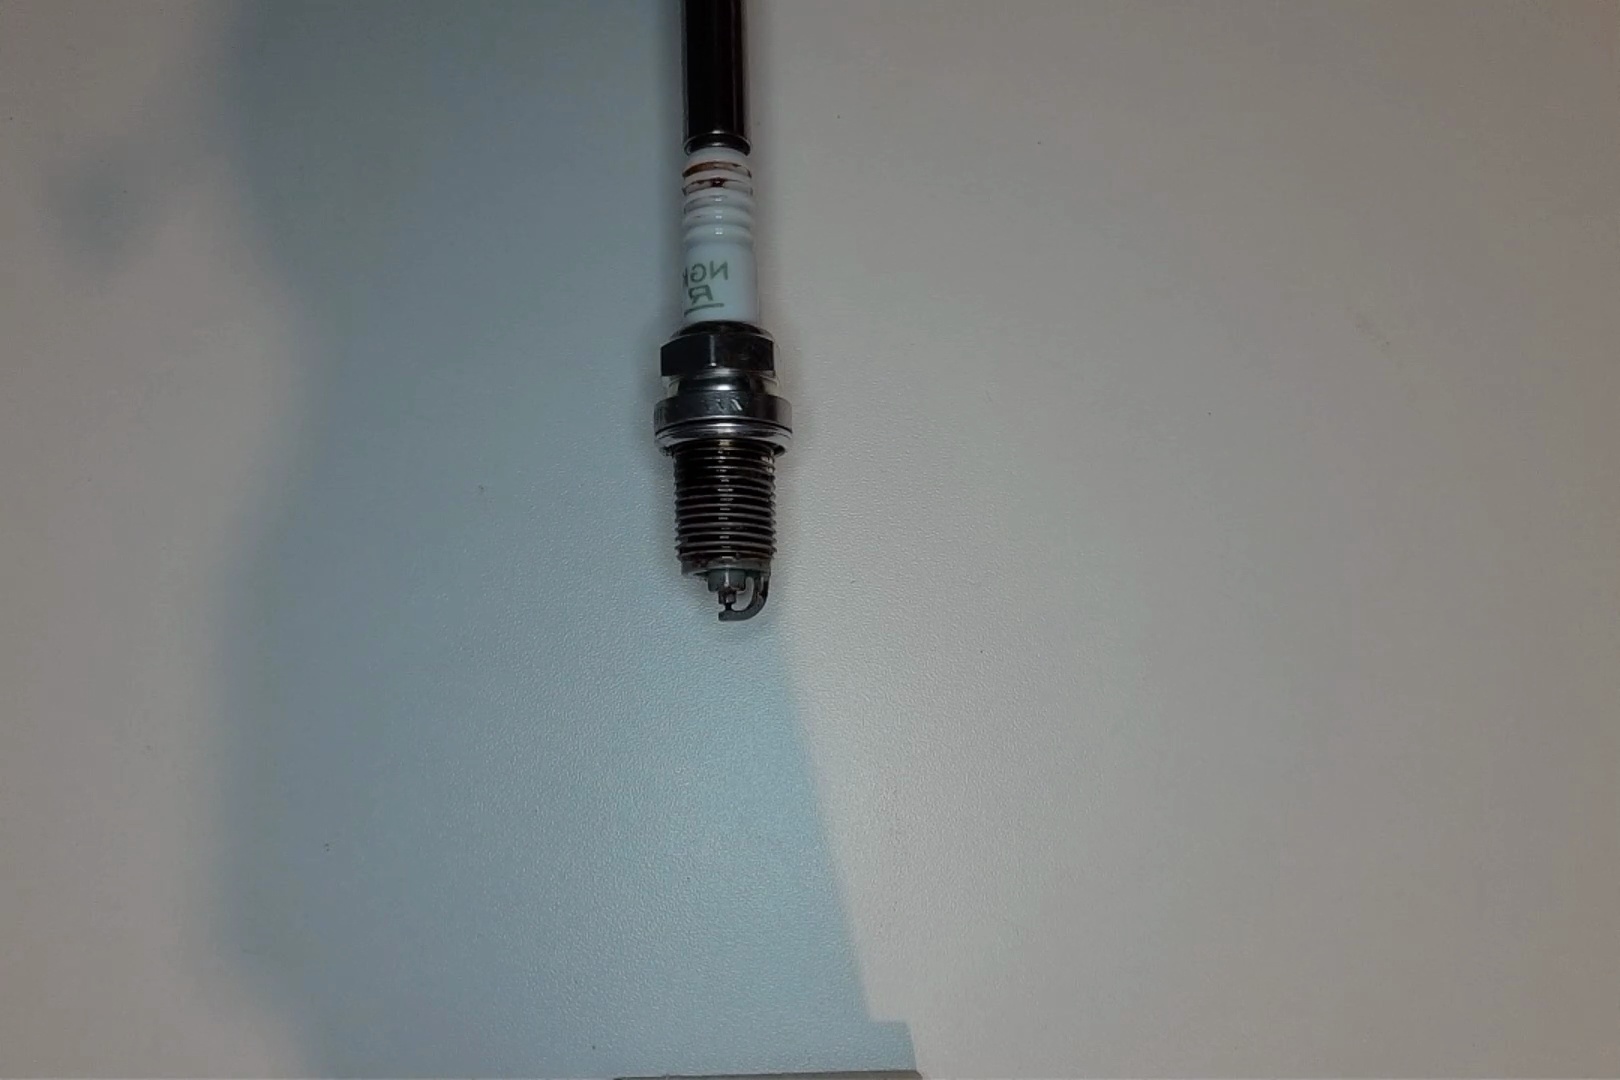
Label: anomaly